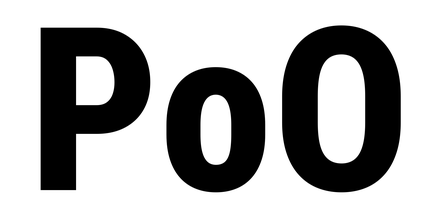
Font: Roboto_Condensed_ExtraBold